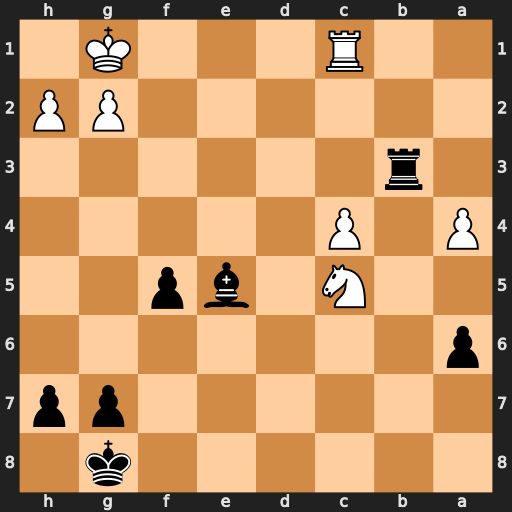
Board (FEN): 6k1/6pp/p7/2N1bp2/P1P5/1r6/6PP/2R3K1
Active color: b
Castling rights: -
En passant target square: -
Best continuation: Bd4+ Kf1 Bxc5